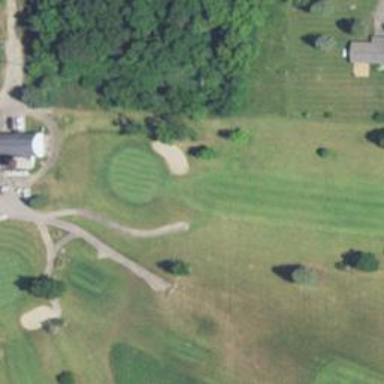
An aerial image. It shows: Golf hole.